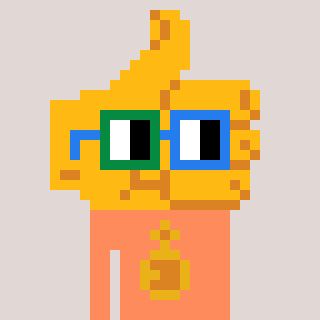
a pixel art character with square green and blue glasses, a thumbsup-shaped head and a peachy-colored body on a warm background